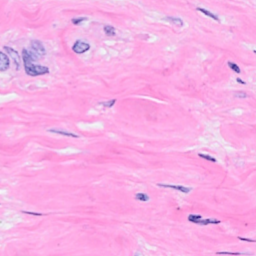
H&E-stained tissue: Breast